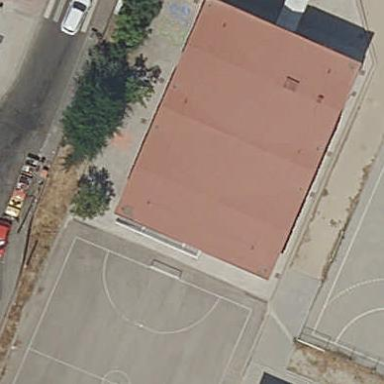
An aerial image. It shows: School building.